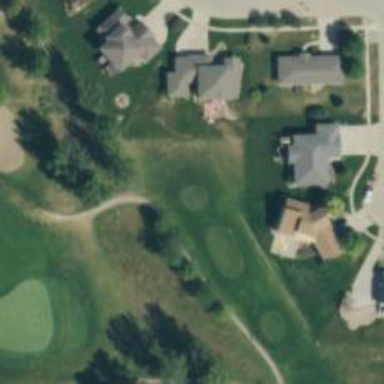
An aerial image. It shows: Golf tee.